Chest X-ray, PA view. Patient: 28 years old, sex M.
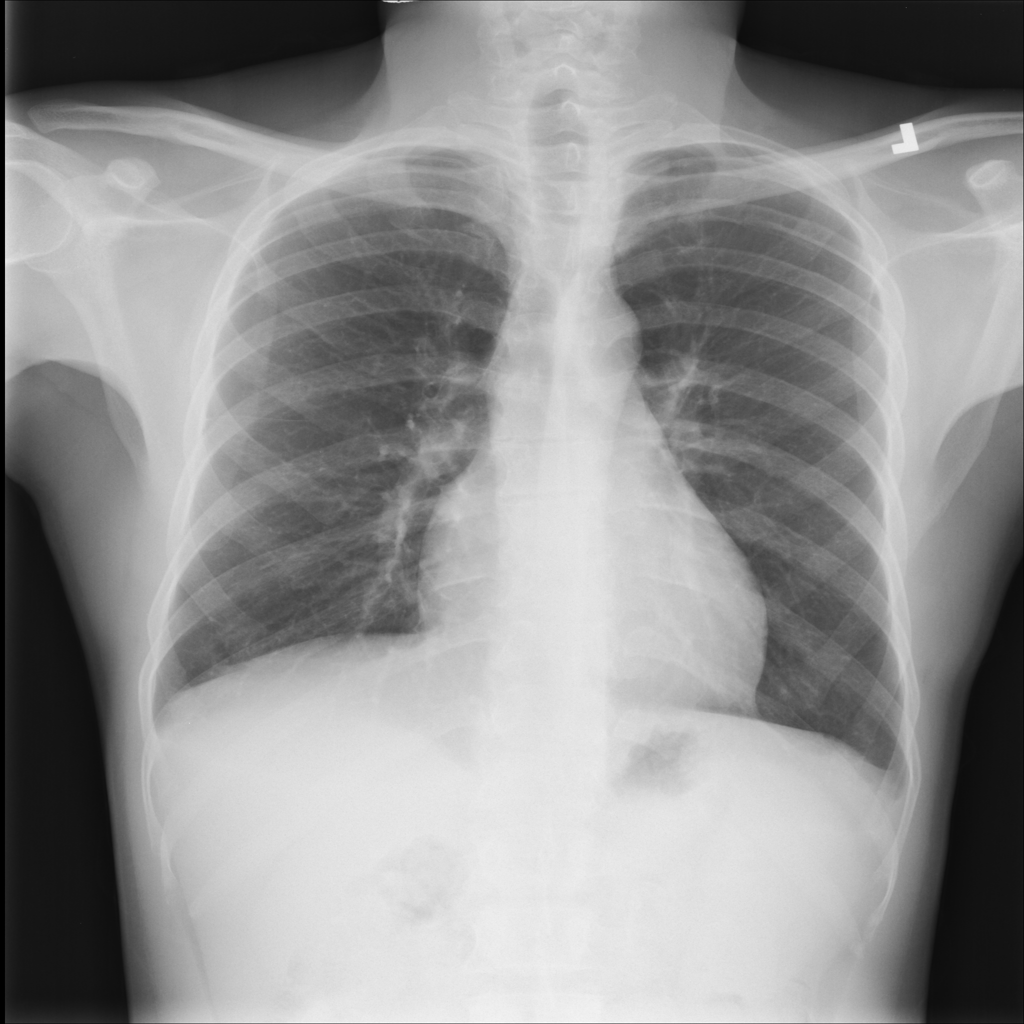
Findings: No Finding